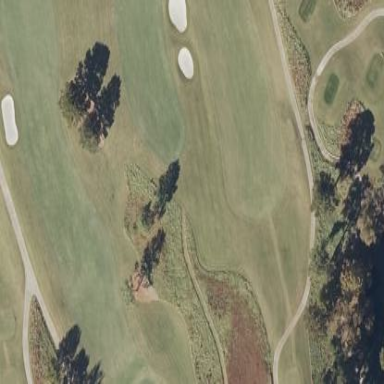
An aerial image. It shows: Scenic golf fairway.